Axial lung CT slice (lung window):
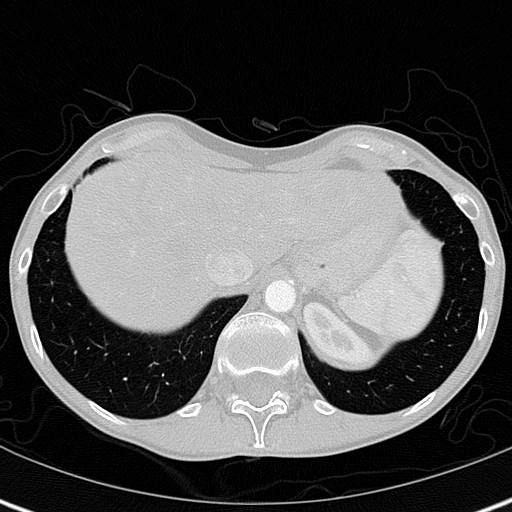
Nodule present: no